Interaction volume radius: 5 \u00c5
Interaction volume height: 20 \u00c5
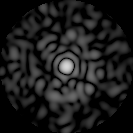
Disorder parameter: 0.8516